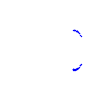
Particle: proton